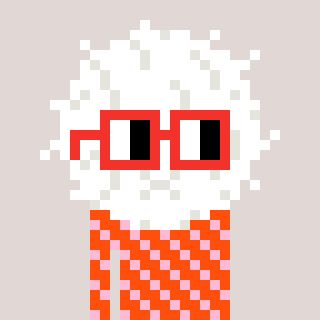
a pixel art character with square red glasses, a cottonball-shaped head and a orange-colored body on a warm background